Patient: sex F, age 37
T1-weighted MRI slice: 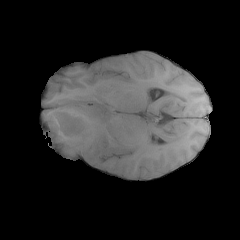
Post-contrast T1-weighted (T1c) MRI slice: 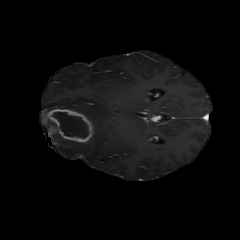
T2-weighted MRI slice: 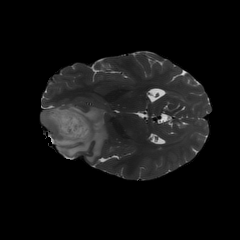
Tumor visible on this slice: yes
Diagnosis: Glioblastoma, IDH-wildtype
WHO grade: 4